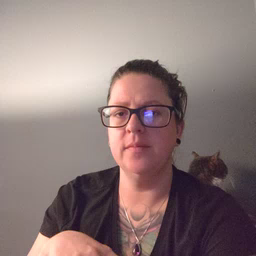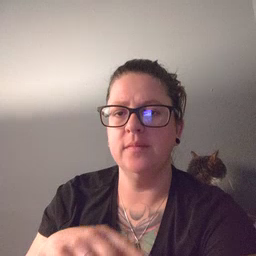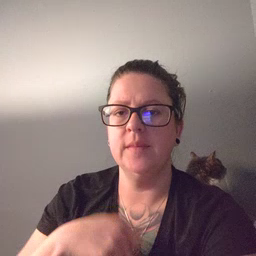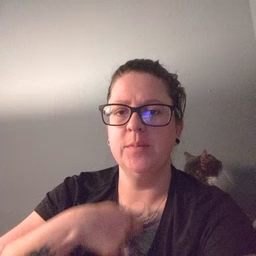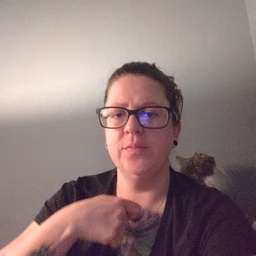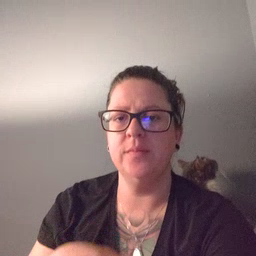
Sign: zipper